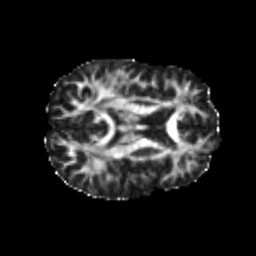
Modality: FA
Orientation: axial
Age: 20
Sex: male
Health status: healthy
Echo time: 0.074 s